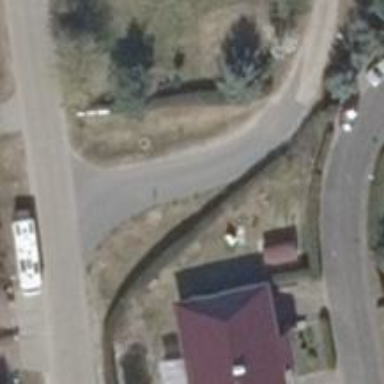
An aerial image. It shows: Residential road with asphalt surface.